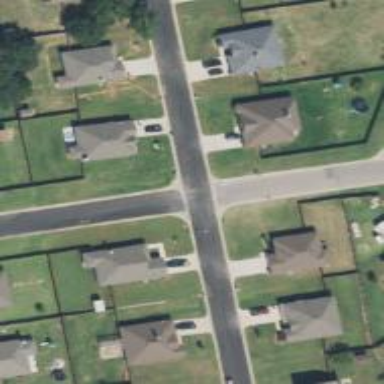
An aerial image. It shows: Residential road.